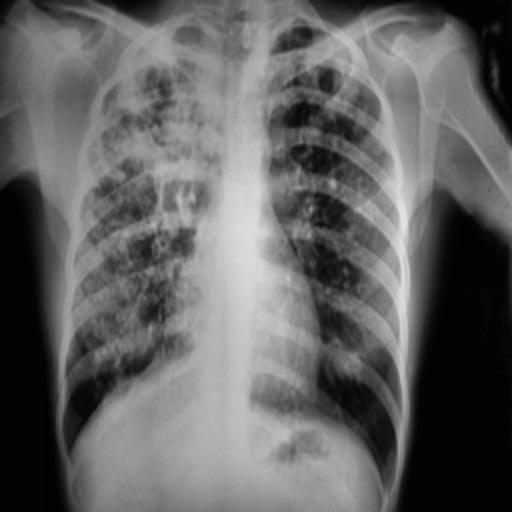
Finding: TUBERCULOSIS